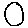
Label: circle